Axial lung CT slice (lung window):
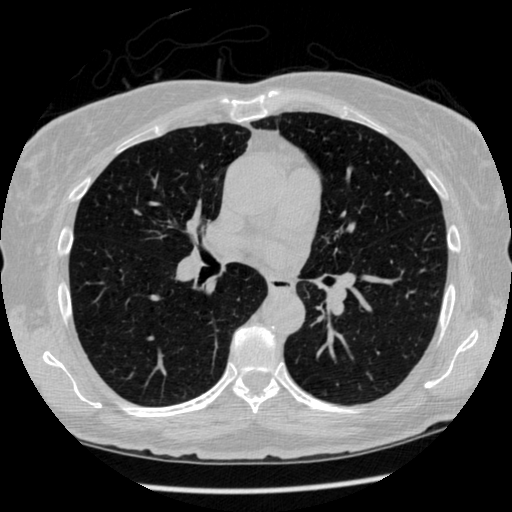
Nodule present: no